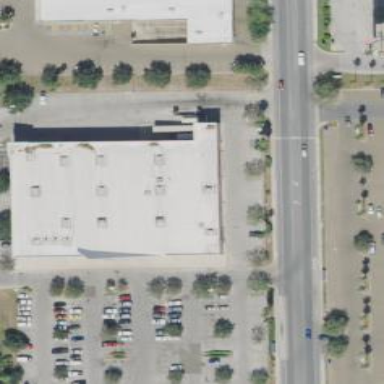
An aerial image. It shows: Building.